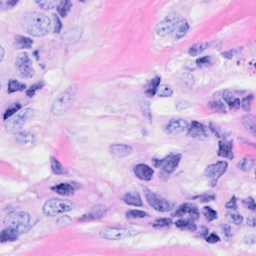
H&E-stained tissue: Breast